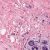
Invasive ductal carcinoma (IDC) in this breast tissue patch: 0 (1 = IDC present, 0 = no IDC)